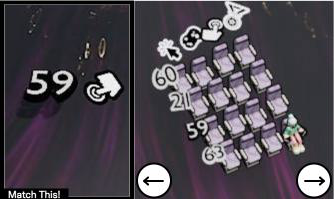
Task: seats
Answer: no